Question: I have UserControl which represents a header. The header text can be pretty long, so rotating solves the problem. Each colum should be 60 DPI, but as soon the text uses up more than 60 the text is no longer visible. Is Grid the right class to use?
To make the long story short, below is the sample of what I try to achieve (fist picture) and what I have (2nd one).

Below is the xaml of the 2nd picture:
'''
<UserControl>
<Grid Height="Auto">
<Grid.Resources>
<Style x:Key="StyleGrid" TargetType="Grid">
<Setter Property="VerticalAlignment" Value="Bottom" />
<Setter Property="HorizontalAlignment" Value="Left" />
<Setter Property="RenderTransformOrigin" Value="0,0.5" />
<!-- <Setter Property="LayoutTransform"> -->
<Setter Property="RenderTransform">
<Setter.Value>
<RotateTransform Angle="330" />
</Setter.Value>
</Setter>
</Style>
</Grid.Resources>
<Grid.RowDefinitions>
<RowDefinition Height="30" />
<RowDefinition Height="24" />
</Grid.RowDefinitions>
<Grid.ColumnDefinitions>
<ColumnDefinition Width="200" />
<ColumnDefinition Width="492" />
</Grid.ColumnDefinitions>
<!-- Header -->
<TextBlock Grid.Row="0"
Grid.Column="0"
Grid.ColumnSpan="2"
FontSize="14"
FontWeight="Bold"
Text="Date 14.08.2014" />
<TextBlock Grid.Row="1"
Grid.Column="0"
Margin="1,0,0,0"
FontSize="18"
Text="This is the Title" />
<Grid Grid.Row="0"
Grid.RowSpan="2"
Grid.Column="1">
<Grid.ColumnDefinitions>
<ColumnDefinition Width="Auto" />
<ColumnDefinition Width="Auto" />
<ColumnDefinition Width="Auto" />
<ColumnDefinition Width="Auto" />
</Grid.ColumnDefinitions>
<Grid Grid.Column="0"
HorizontalAlignment="Left"
Style="{StaticResource StyleGrid}">
<TextBlock Text="This is a long colum titel" />
</Grid>
<Grid Grid.Column="1"
HorizontalAlignment="Left"
Style="{StaticResource StyleGrid}">
<TextBlock FontSize="11" Text="Bla Bla 12" />
</Grid>
<Grid Grid.Column="2"
HorizontalAlignment="Left"
Style="{StaticResource StyleGrid}">
<TextBlock Text="Some more Text" />
</Grid>
<Grid Grid.Column="3"
HorizontalAlignment="Left"
Style="{StaticResource StyleGrid}">
<TextBlock Text="Short Text" />
</Grid>
</Grid>
</Grid>
'''
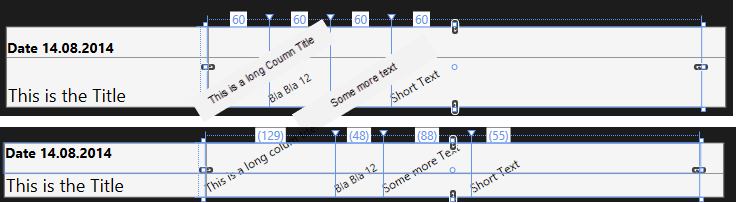
Answer: Usually when you want the child control to be able to be displayed outside of the bounds of the parent panel, a Canvas is used as the panel.
'''
<Grid VerticalAlignment="Center">
<Grid.Resources>
<Style x:Key="StyleGrid2" TargetType="Canvas">
<Setter Property="VerticalAlignment" Value="Bottom" />
<Setter Property="HorizontalAlignment" Value="Left" />
<Setter Property="RenderTransformOrigin" Value="0,0.5" />
<Setter Property="RenderTransform">
<Setter.Value>
<RotateTransform Angle="330" />
</Setter.Value>
</Setter>
</Style>
</Grid.Resources>
<Grid.RowDefinitions>
<RowDefinition Height="30" />
<RowDefinition Height="24" />
</Grid.RowDefinitions>
<Grid.ColumnDefinitions>
<ColumnDefinition Width="200" />
<ColumnDefinition Width="492" />
</Grid.ColumnDefinitions>
<!-- Header -->
<TextBlock Grid.Row="0"
Grid.Column="0"
Grid.ColumnSpan="2"
FontSize="14"
FontWeight="Bold"
Text="Date 14.08.2014" />
<TextBlock Grid.Row="1"
Grid.Column="0"
Margin="1,0,0,0"
FontSize="18"
Text="This is the Title" />
<Grid
Grid.Row="0"
Grid.RowSpan="2"
ShowGridLines="True"
Grid.Column="1">
<Grid.ColumnDefinitions>
<ColumnDefinition Width="60" />
<ColumnDefinition Width="60" />
<ColumnDefinition Width="60" />
<ColumnDefinition Width="60" />
</Grid.ColumnDefinitions>
<Canvas Grid.Column="0"
HorizontalAlignment="Left"
Style="{StaticResource StyleGrid2}">
<TextBlock Text="This is a long colum titel" />
</Canvas>
<Canvas Grid.Column="1"
HorizontalAlignment="Left"
Style="{StaticResource StyleGrid2}">
<TextBlock FontSize="11" Text="Bla Bla 12" />
</Canvas>
<Canvas Grid.Column="2"
HorizontalAlignment="Left"
Style="{StaticResource StyleGrid2}">
<TextBlock Text="Some more Text" />
</Canvas>
<Canvas Grid.Column="3"
HorizontalAlignment="Left"
Style="{StaticResource StyleGrid2}">
<TextBlock Text="Short Text" />
</Canvas>
</Grid>
</Grid>
'''